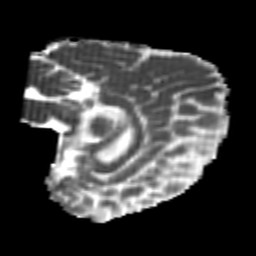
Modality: MD
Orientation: sagittal
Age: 20
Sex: male
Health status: healthy
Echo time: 0.074 s